Question: i installed my app in samsung galaxy tab. but the view is not fitting to the whole screen. it is working fine in small devices.. what is the reason? see image below

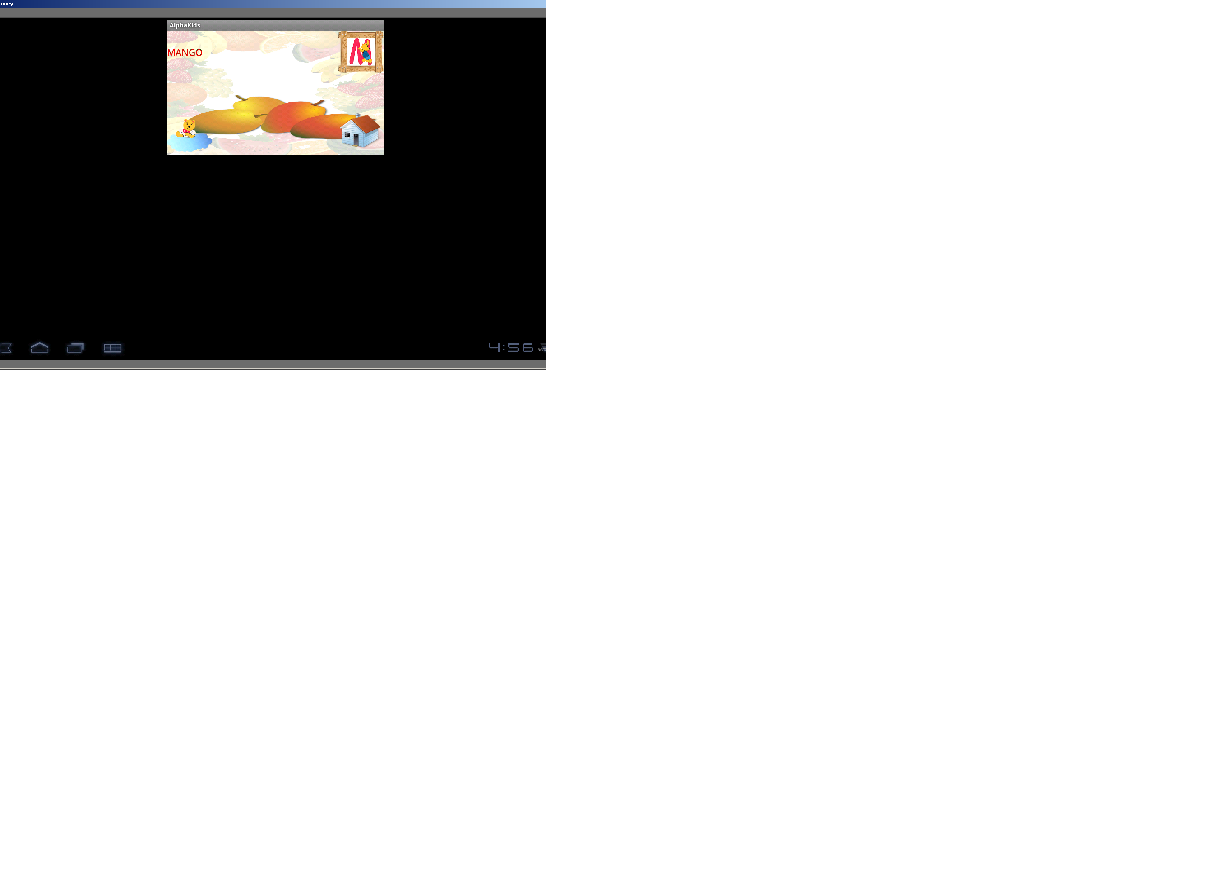
Answer: Add this to your manifest file
'''
<supports-screens android:smallScreens="true" android:largeScreens="true" android:normalScreens="true"></supports-screens>
'''